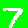
Digit: 7